Interaction volume radius: 5 \u00c5
Interaction volume height: 10 \u00c5
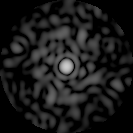
Disorder parameter: 0.8734